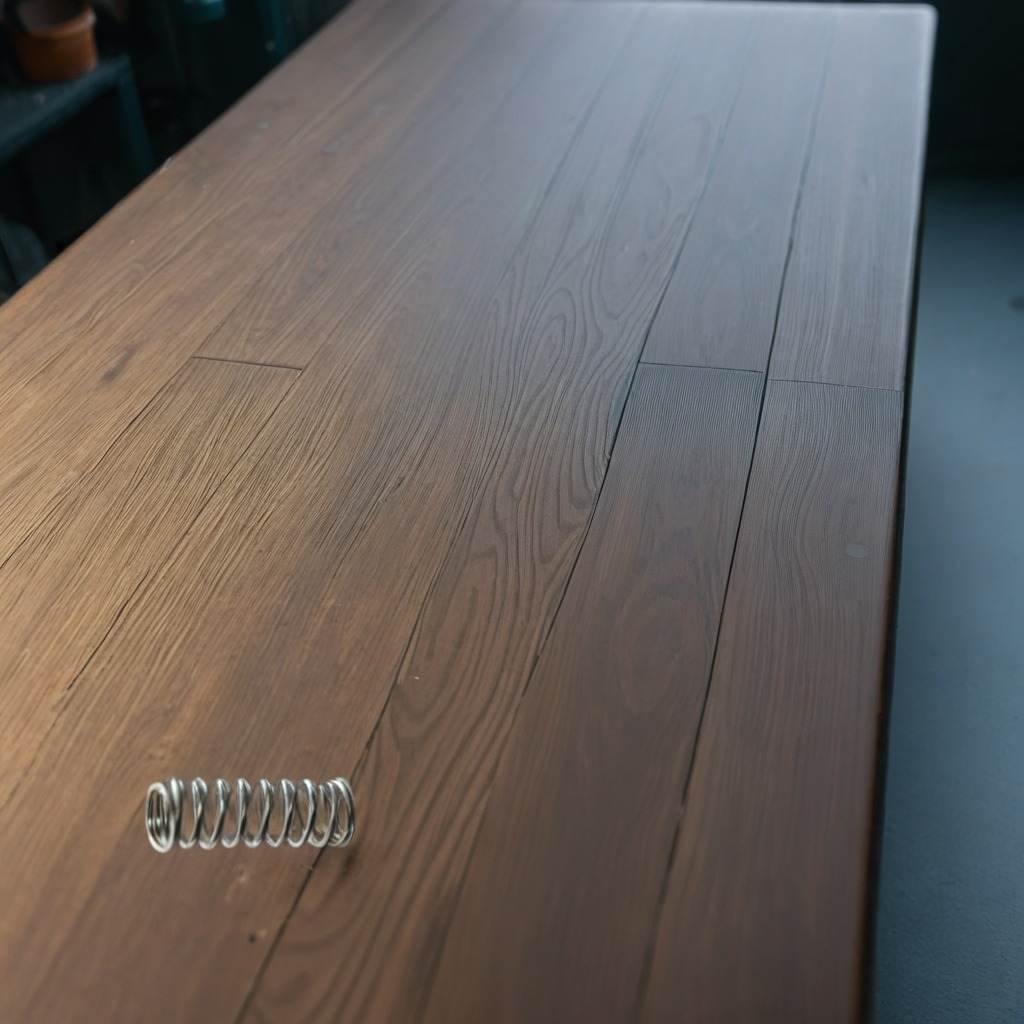
A coiled metal spring is lying on the old table.